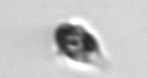
Label: Mesodinium